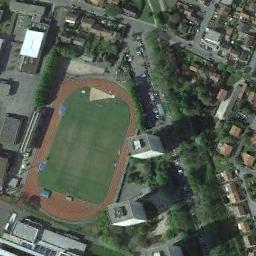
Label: ground_track_field